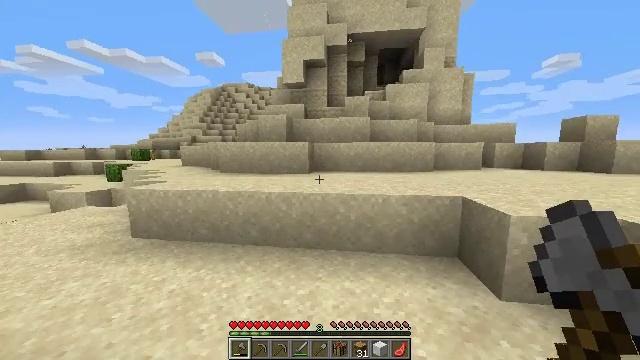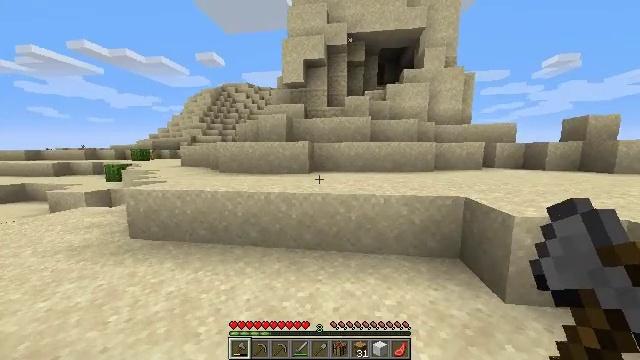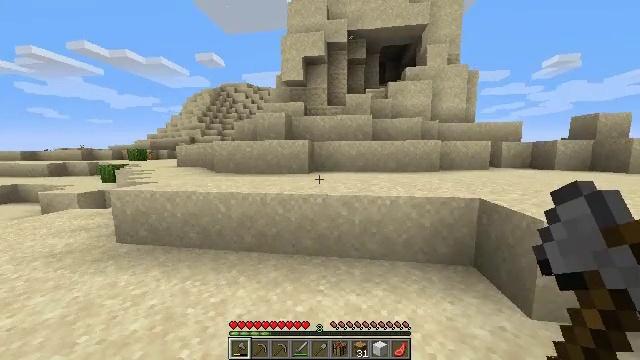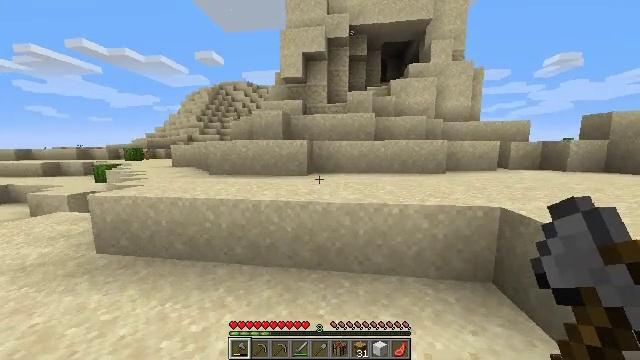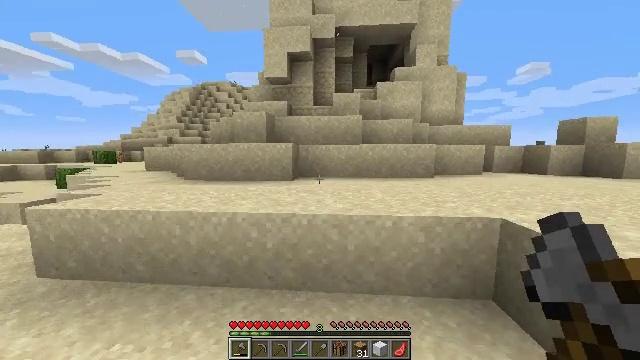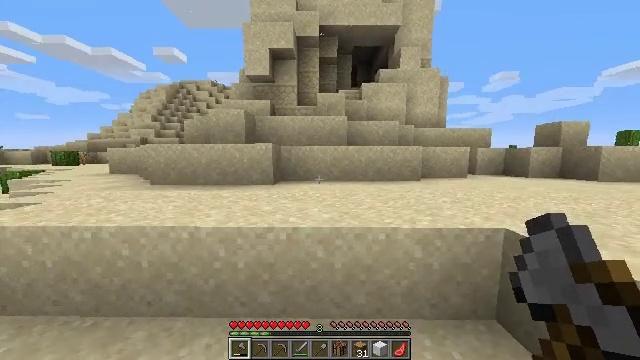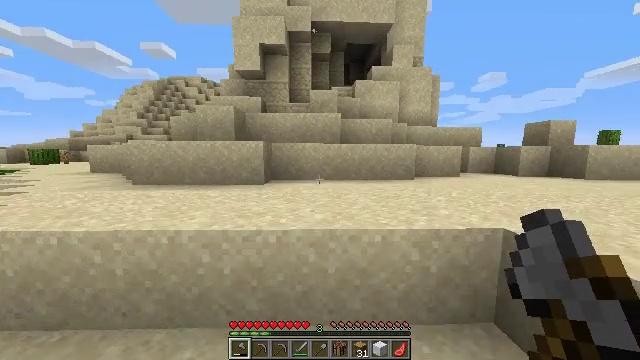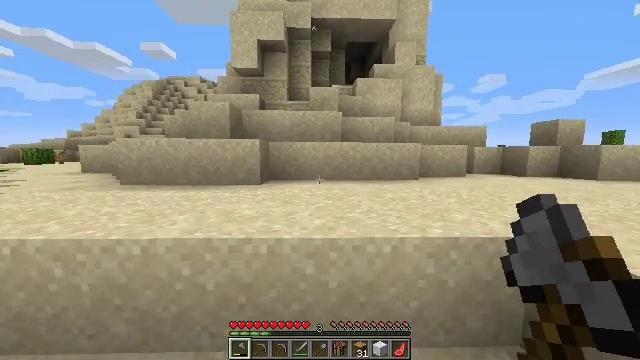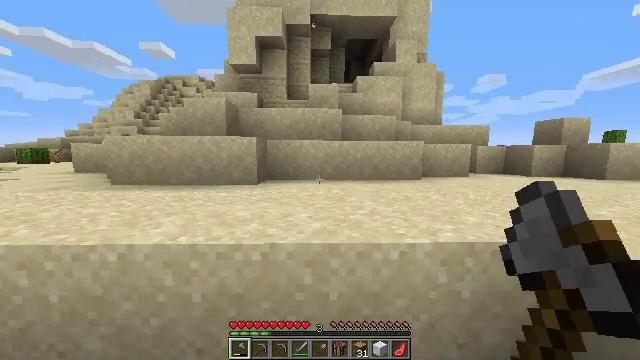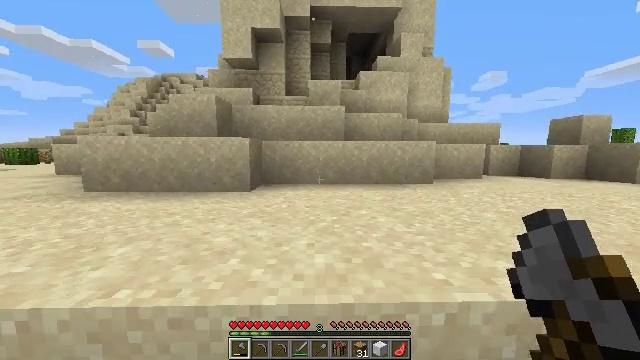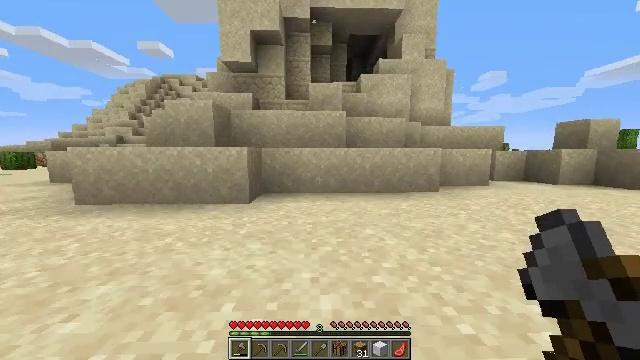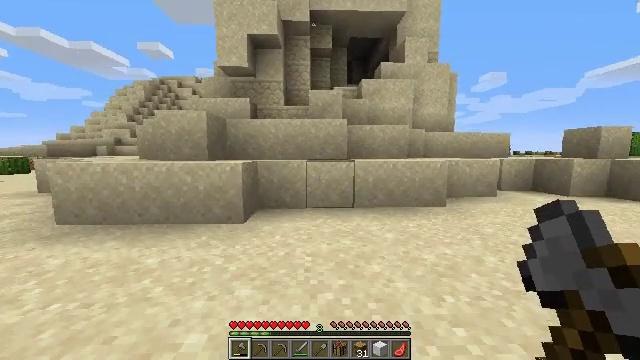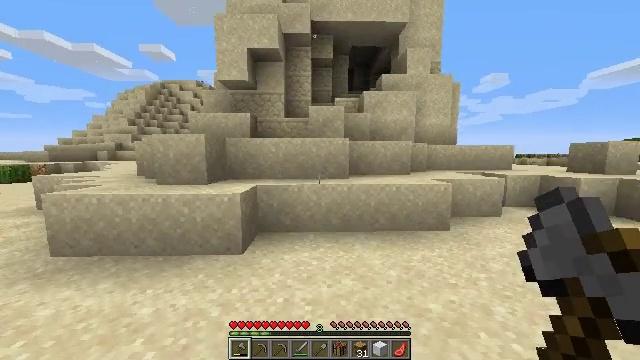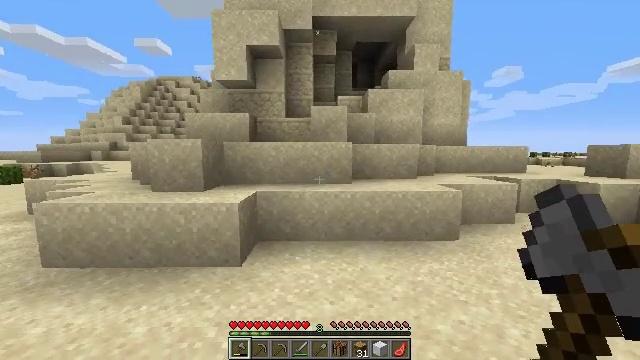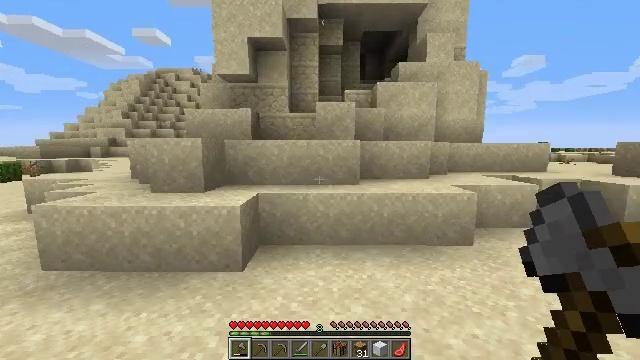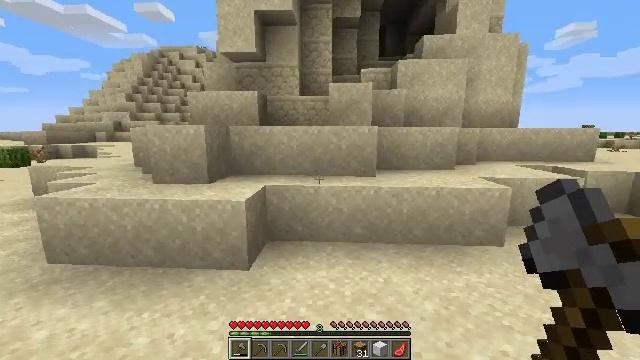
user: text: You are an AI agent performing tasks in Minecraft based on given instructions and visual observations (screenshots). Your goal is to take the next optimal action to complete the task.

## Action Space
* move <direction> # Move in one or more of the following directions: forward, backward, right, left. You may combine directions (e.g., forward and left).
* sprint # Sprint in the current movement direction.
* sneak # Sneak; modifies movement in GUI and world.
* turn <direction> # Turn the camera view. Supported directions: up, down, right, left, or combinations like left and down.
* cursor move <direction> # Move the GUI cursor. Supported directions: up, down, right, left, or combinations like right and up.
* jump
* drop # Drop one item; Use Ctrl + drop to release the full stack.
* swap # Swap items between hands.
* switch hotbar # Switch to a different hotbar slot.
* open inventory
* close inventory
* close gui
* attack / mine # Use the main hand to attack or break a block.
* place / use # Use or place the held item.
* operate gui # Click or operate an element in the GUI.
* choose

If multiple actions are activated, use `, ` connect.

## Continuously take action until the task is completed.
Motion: motion action
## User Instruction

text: Break the cactus block.
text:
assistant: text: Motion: move forward
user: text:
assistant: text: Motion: move forward
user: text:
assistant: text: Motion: move forward
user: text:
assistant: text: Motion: move forward, turn right
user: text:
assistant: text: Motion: move forward, turn right
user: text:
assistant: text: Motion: move forward, turn right
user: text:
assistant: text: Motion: move forward
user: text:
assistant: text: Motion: move forward
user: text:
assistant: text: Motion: move forward
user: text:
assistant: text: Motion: move forward, jump
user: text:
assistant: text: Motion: move forward, jump
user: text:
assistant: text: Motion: move forward, jump
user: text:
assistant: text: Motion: move forward
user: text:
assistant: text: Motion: move forward, turn left
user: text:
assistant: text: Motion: move forward, turn left and down
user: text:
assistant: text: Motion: move forward, turn left and down
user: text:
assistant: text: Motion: move forward, turn left
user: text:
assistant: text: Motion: move forward
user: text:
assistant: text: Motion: move forward, turn left
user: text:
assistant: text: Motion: move forward, turn left
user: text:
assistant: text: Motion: move forward, turn left
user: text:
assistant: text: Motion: move forward, turn left
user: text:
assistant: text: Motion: move forward, turn left
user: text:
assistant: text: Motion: move forward, turn left
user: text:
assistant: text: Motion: move forward
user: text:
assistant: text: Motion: move forward, jump
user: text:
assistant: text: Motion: move forward, jump
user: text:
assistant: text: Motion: move forward, jump
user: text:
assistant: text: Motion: move forward, turn right and up
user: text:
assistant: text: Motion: move forward, turn right and up